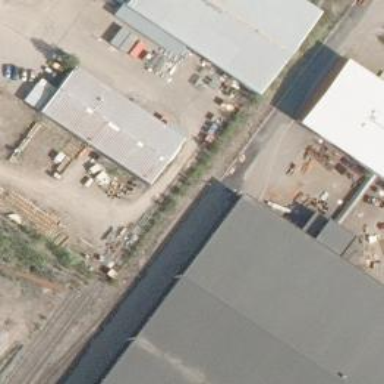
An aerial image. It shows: Abandoned railway.